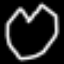
Label: octagon